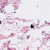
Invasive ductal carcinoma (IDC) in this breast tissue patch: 0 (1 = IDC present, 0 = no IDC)